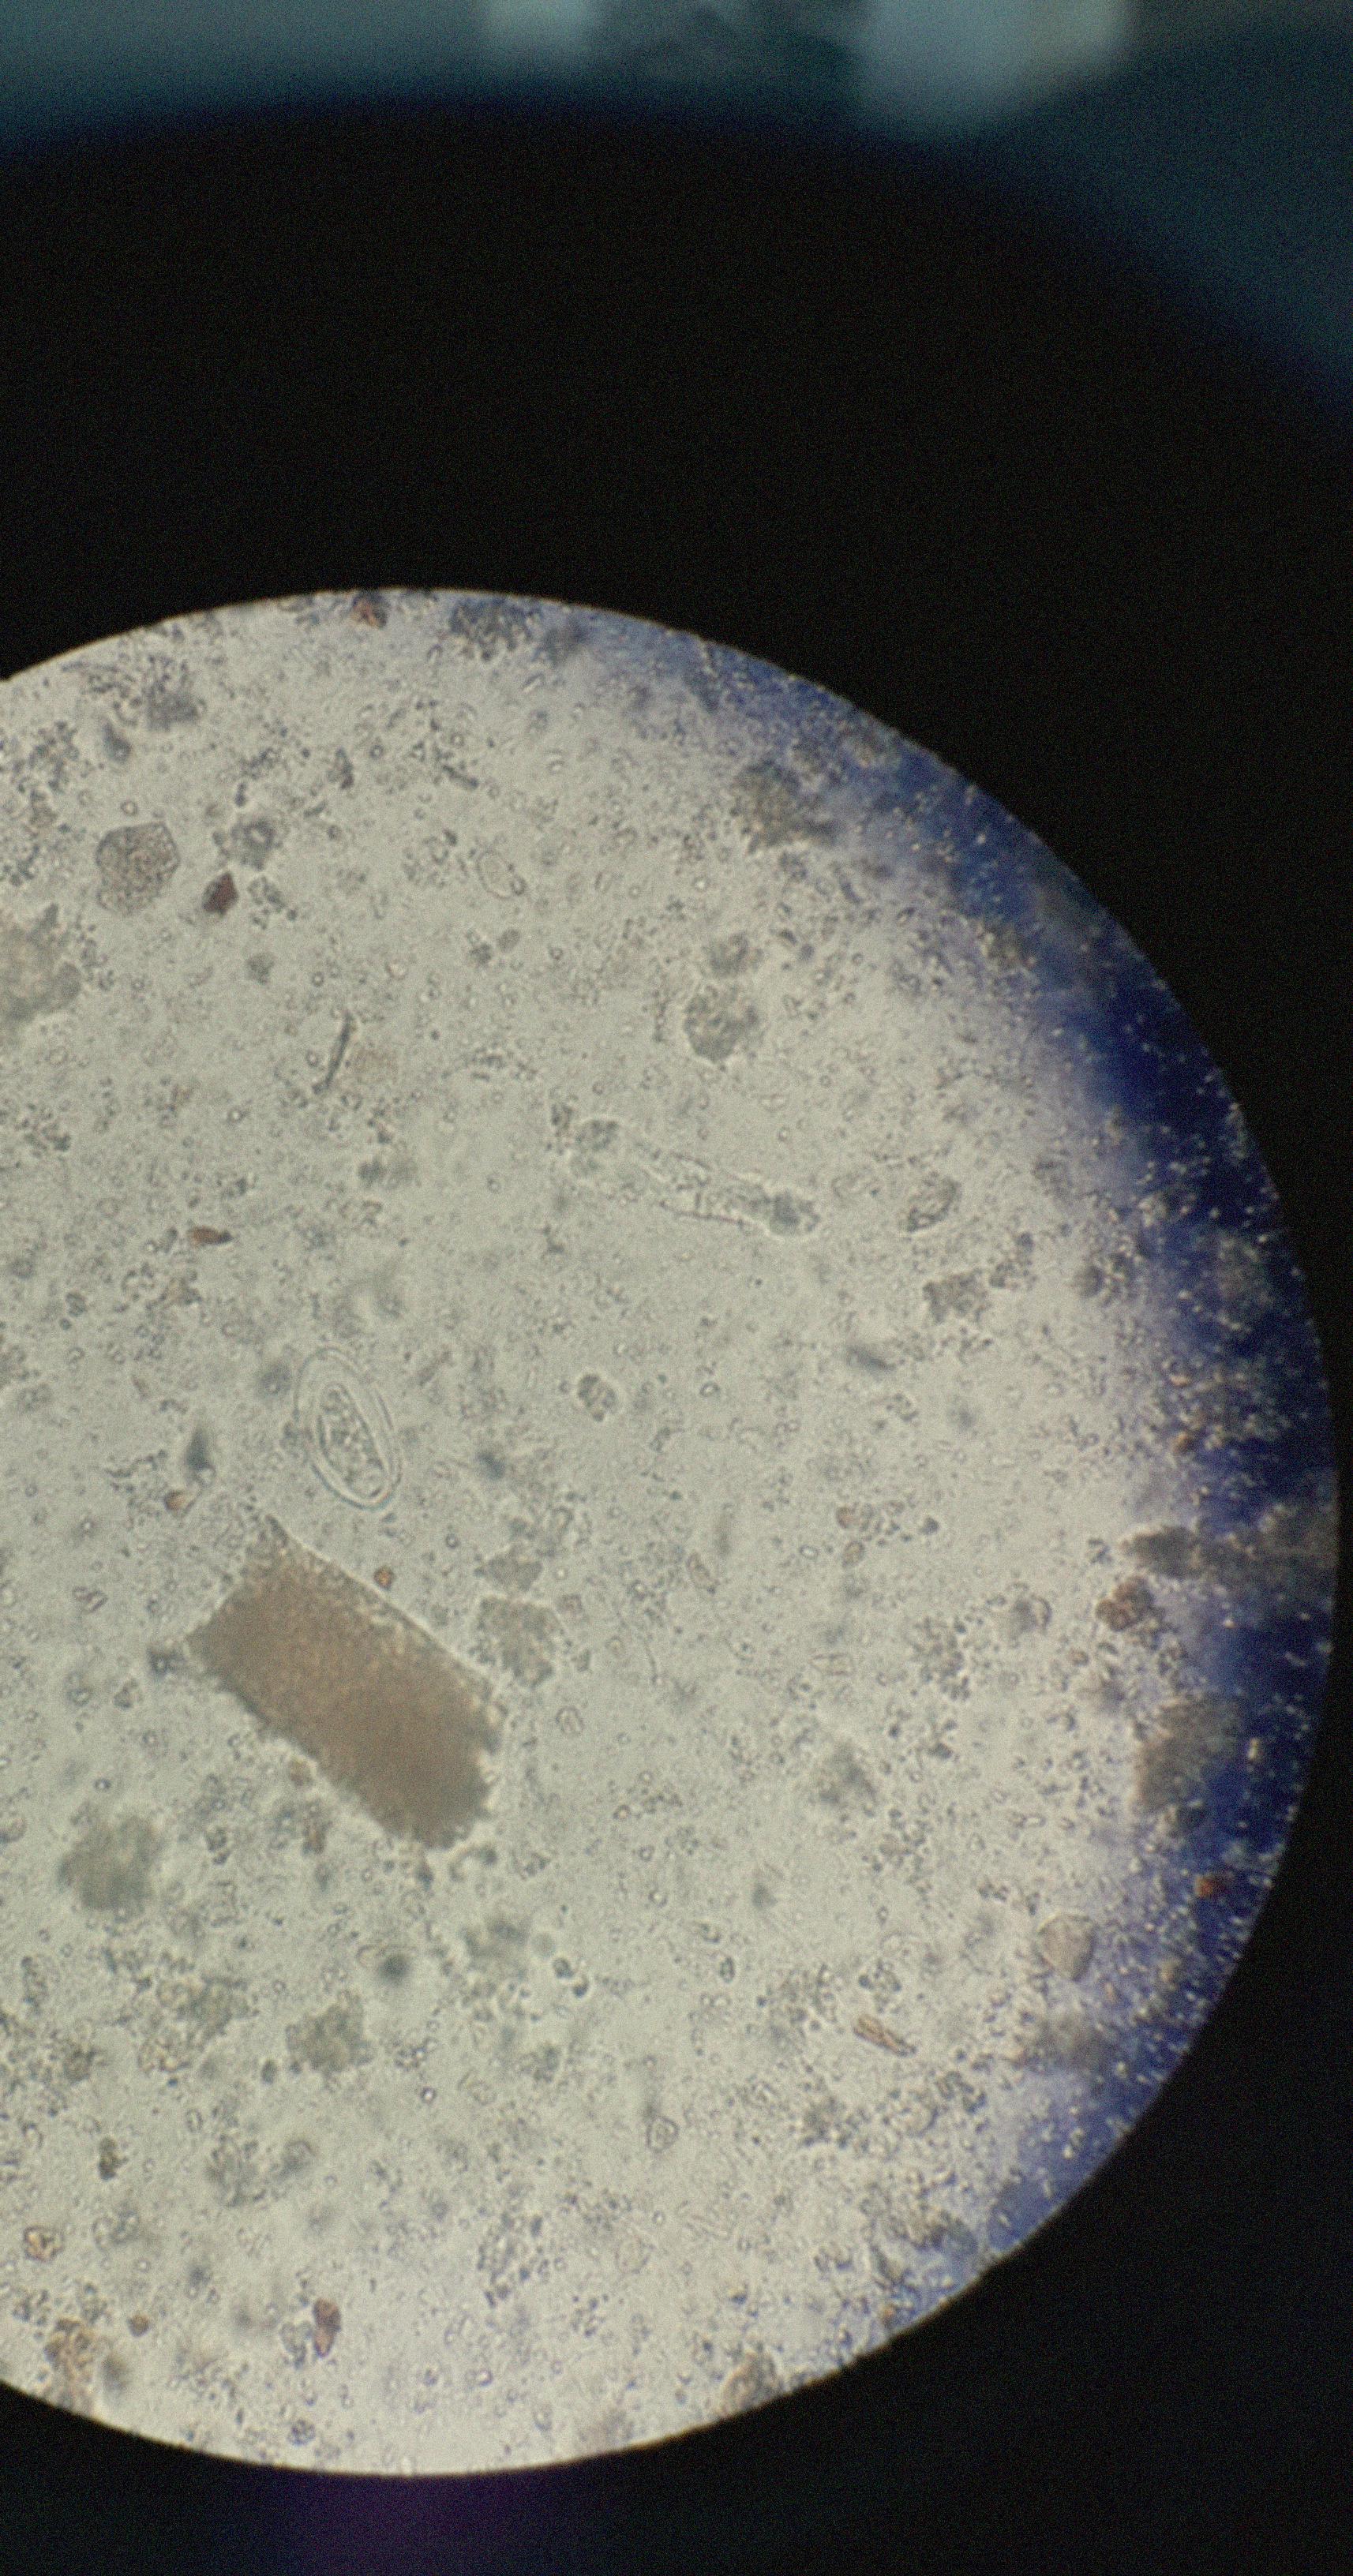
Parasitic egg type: Enterobius vermicularis